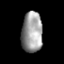
Tissue: skin
Cell type: Epithelial cells
Senescence score: 0.9228
Nuclear area (px): 831
Mean DAPI intensity: 154.764